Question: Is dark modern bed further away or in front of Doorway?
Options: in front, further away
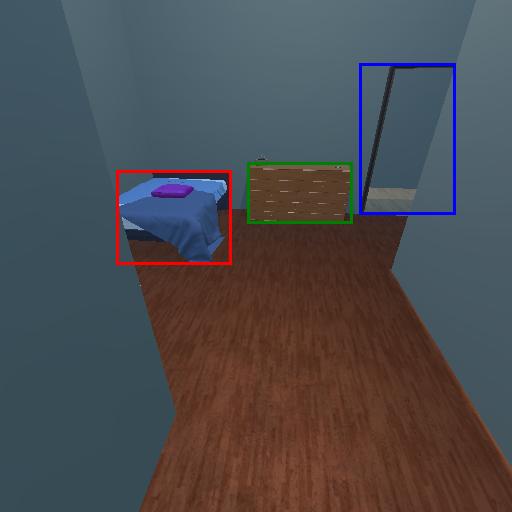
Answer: in front